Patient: sex F, age 74
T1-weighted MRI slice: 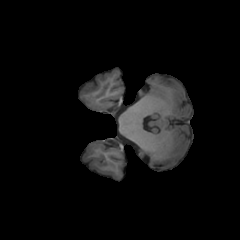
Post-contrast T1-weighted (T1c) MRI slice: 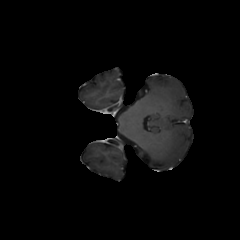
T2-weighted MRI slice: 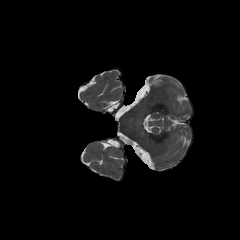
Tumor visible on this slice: no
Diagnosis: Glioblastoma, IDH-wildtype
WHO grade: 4